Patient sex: M
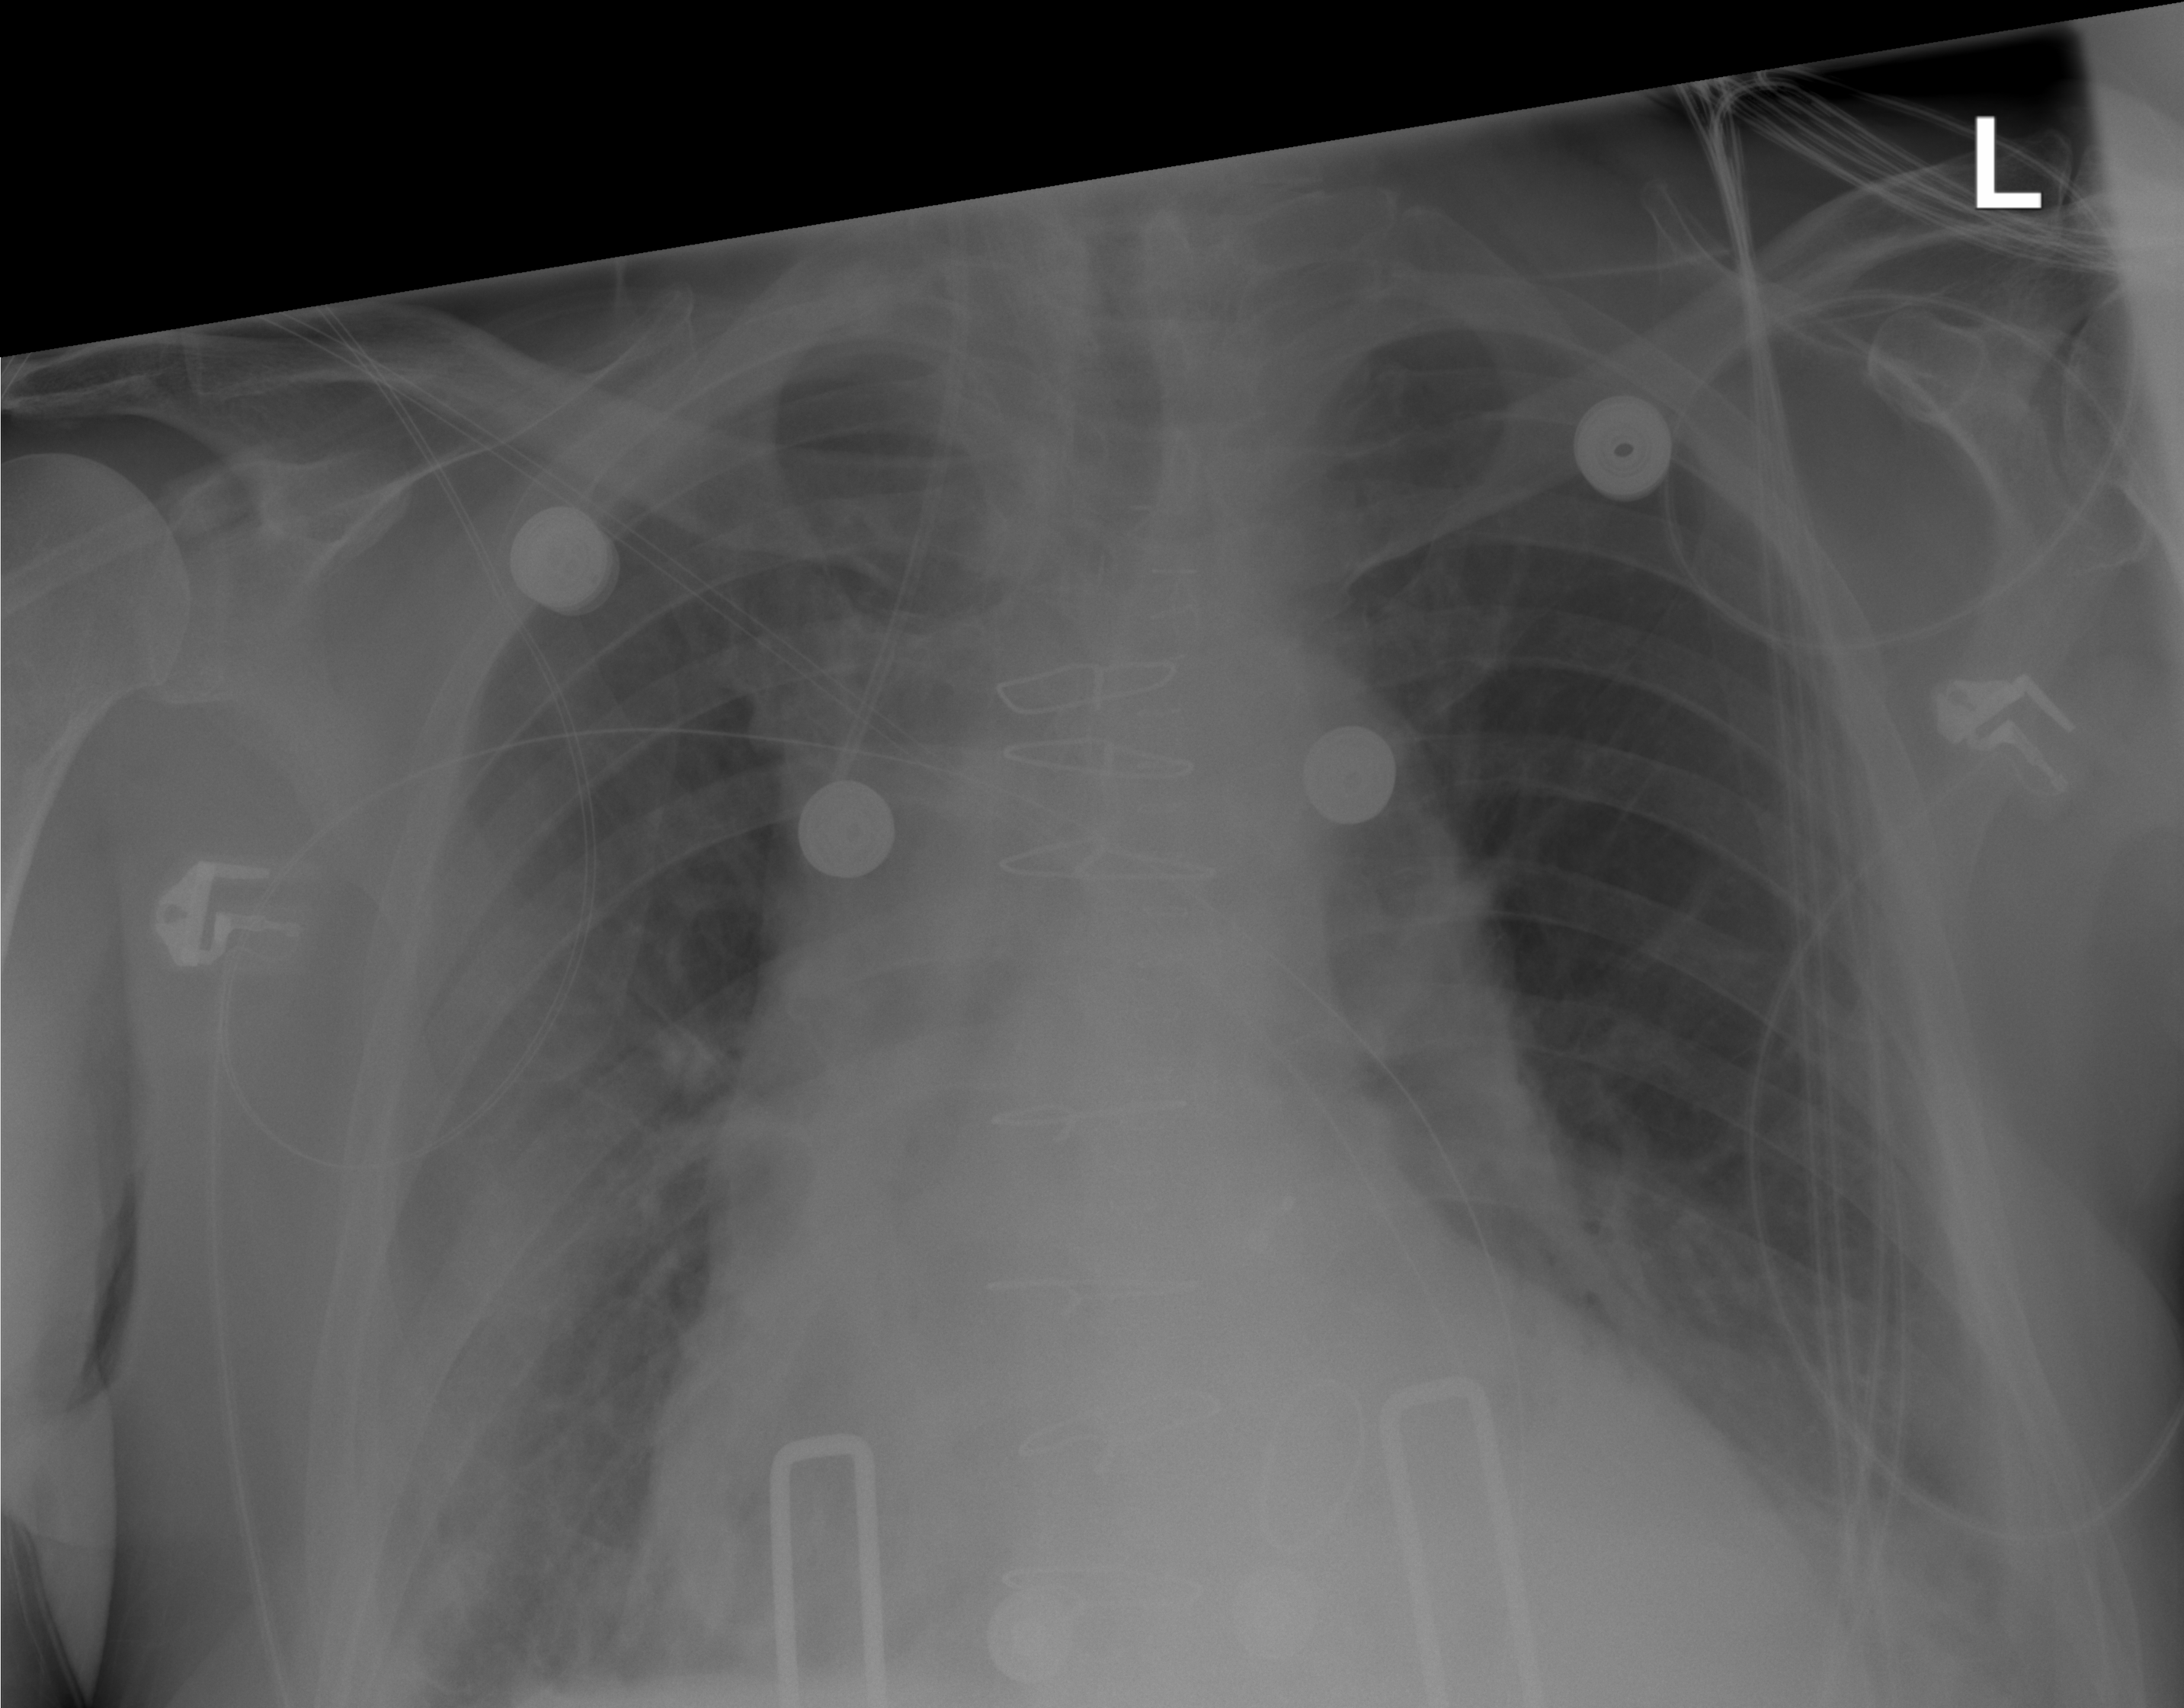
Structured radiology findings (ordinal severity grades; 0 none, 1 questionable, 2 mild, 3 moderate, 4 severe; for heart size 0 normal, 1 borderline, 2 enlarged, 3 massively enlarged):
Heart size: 0
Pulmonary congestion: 0
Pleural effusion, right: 1
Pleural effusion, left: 1
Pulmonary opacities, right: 0
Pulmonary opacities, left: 2
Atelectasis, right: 2
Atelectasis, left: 1